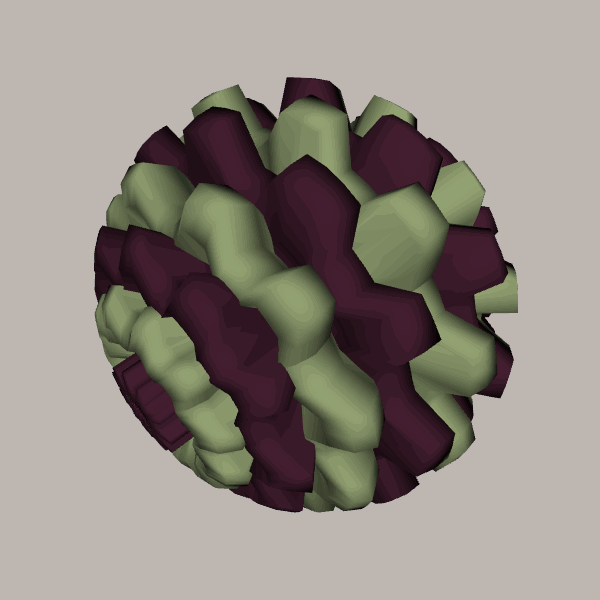
Background: light